Aerial crown-view tile of a tropical tree (Barro Colorado Island, Panama), acquired 20241112:
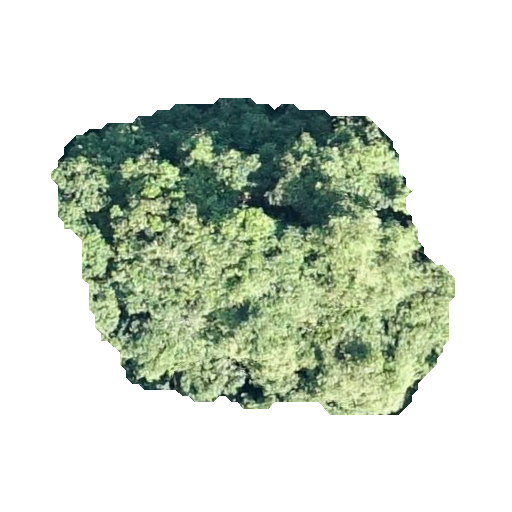
Species: Prioria copaifera
GBIF accepted scientific name: Prioria copaifera
Crown area: 150.01 m²